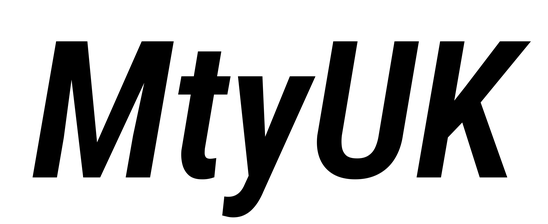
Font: Roboto-Italic_Condensed_SemiBold_Italic